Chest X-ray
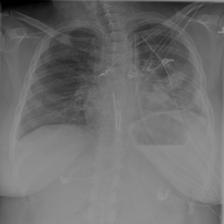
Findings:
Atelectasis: negative
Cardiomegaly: negative
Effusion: negative
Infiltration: negative
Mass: negative
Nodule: negative
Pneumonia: negative
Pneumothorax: negative
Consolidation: negative
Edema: negative
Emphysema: negative
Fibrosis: negative
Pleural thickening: negative
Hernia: negative